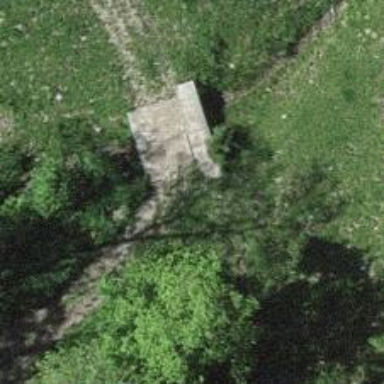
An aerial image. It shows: Dirt path on bridge.